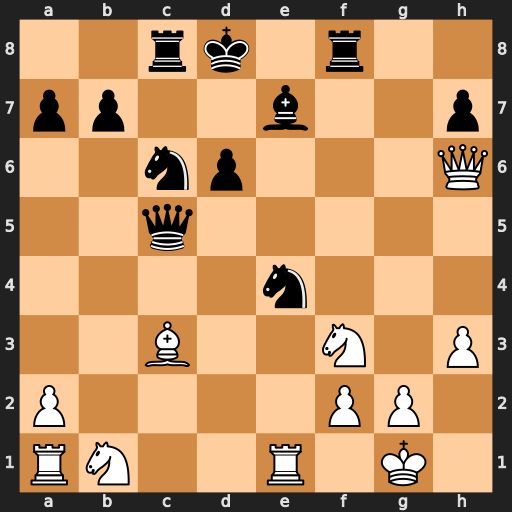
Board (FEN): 2rk1r2/pp2b2p/2np3Q/2q5/4n3/2B2N1P/P4PP1/RN2R1K1
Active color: w
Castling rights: -
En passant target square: -
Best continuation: Rxe4 Rxf3 gxf3